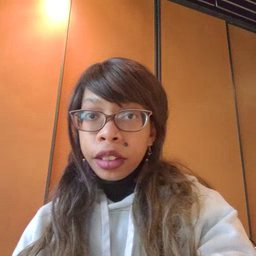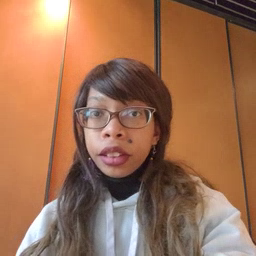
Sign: scissors